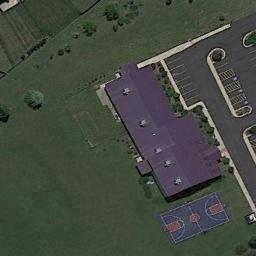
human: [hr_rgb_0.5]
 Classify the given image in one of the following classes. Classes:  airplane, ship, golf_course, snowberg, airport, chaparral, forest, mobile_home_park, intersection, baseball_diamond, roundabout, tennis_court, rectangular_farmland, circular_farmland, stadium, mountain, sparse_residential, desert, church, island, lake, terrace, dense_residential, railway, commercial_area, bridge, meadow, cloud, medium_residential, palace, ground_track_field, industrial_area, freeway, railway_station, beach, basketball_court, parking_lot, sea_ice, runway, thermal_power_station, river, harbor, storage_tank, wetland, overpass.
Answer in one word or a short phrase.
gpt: basketball_court